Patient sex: M
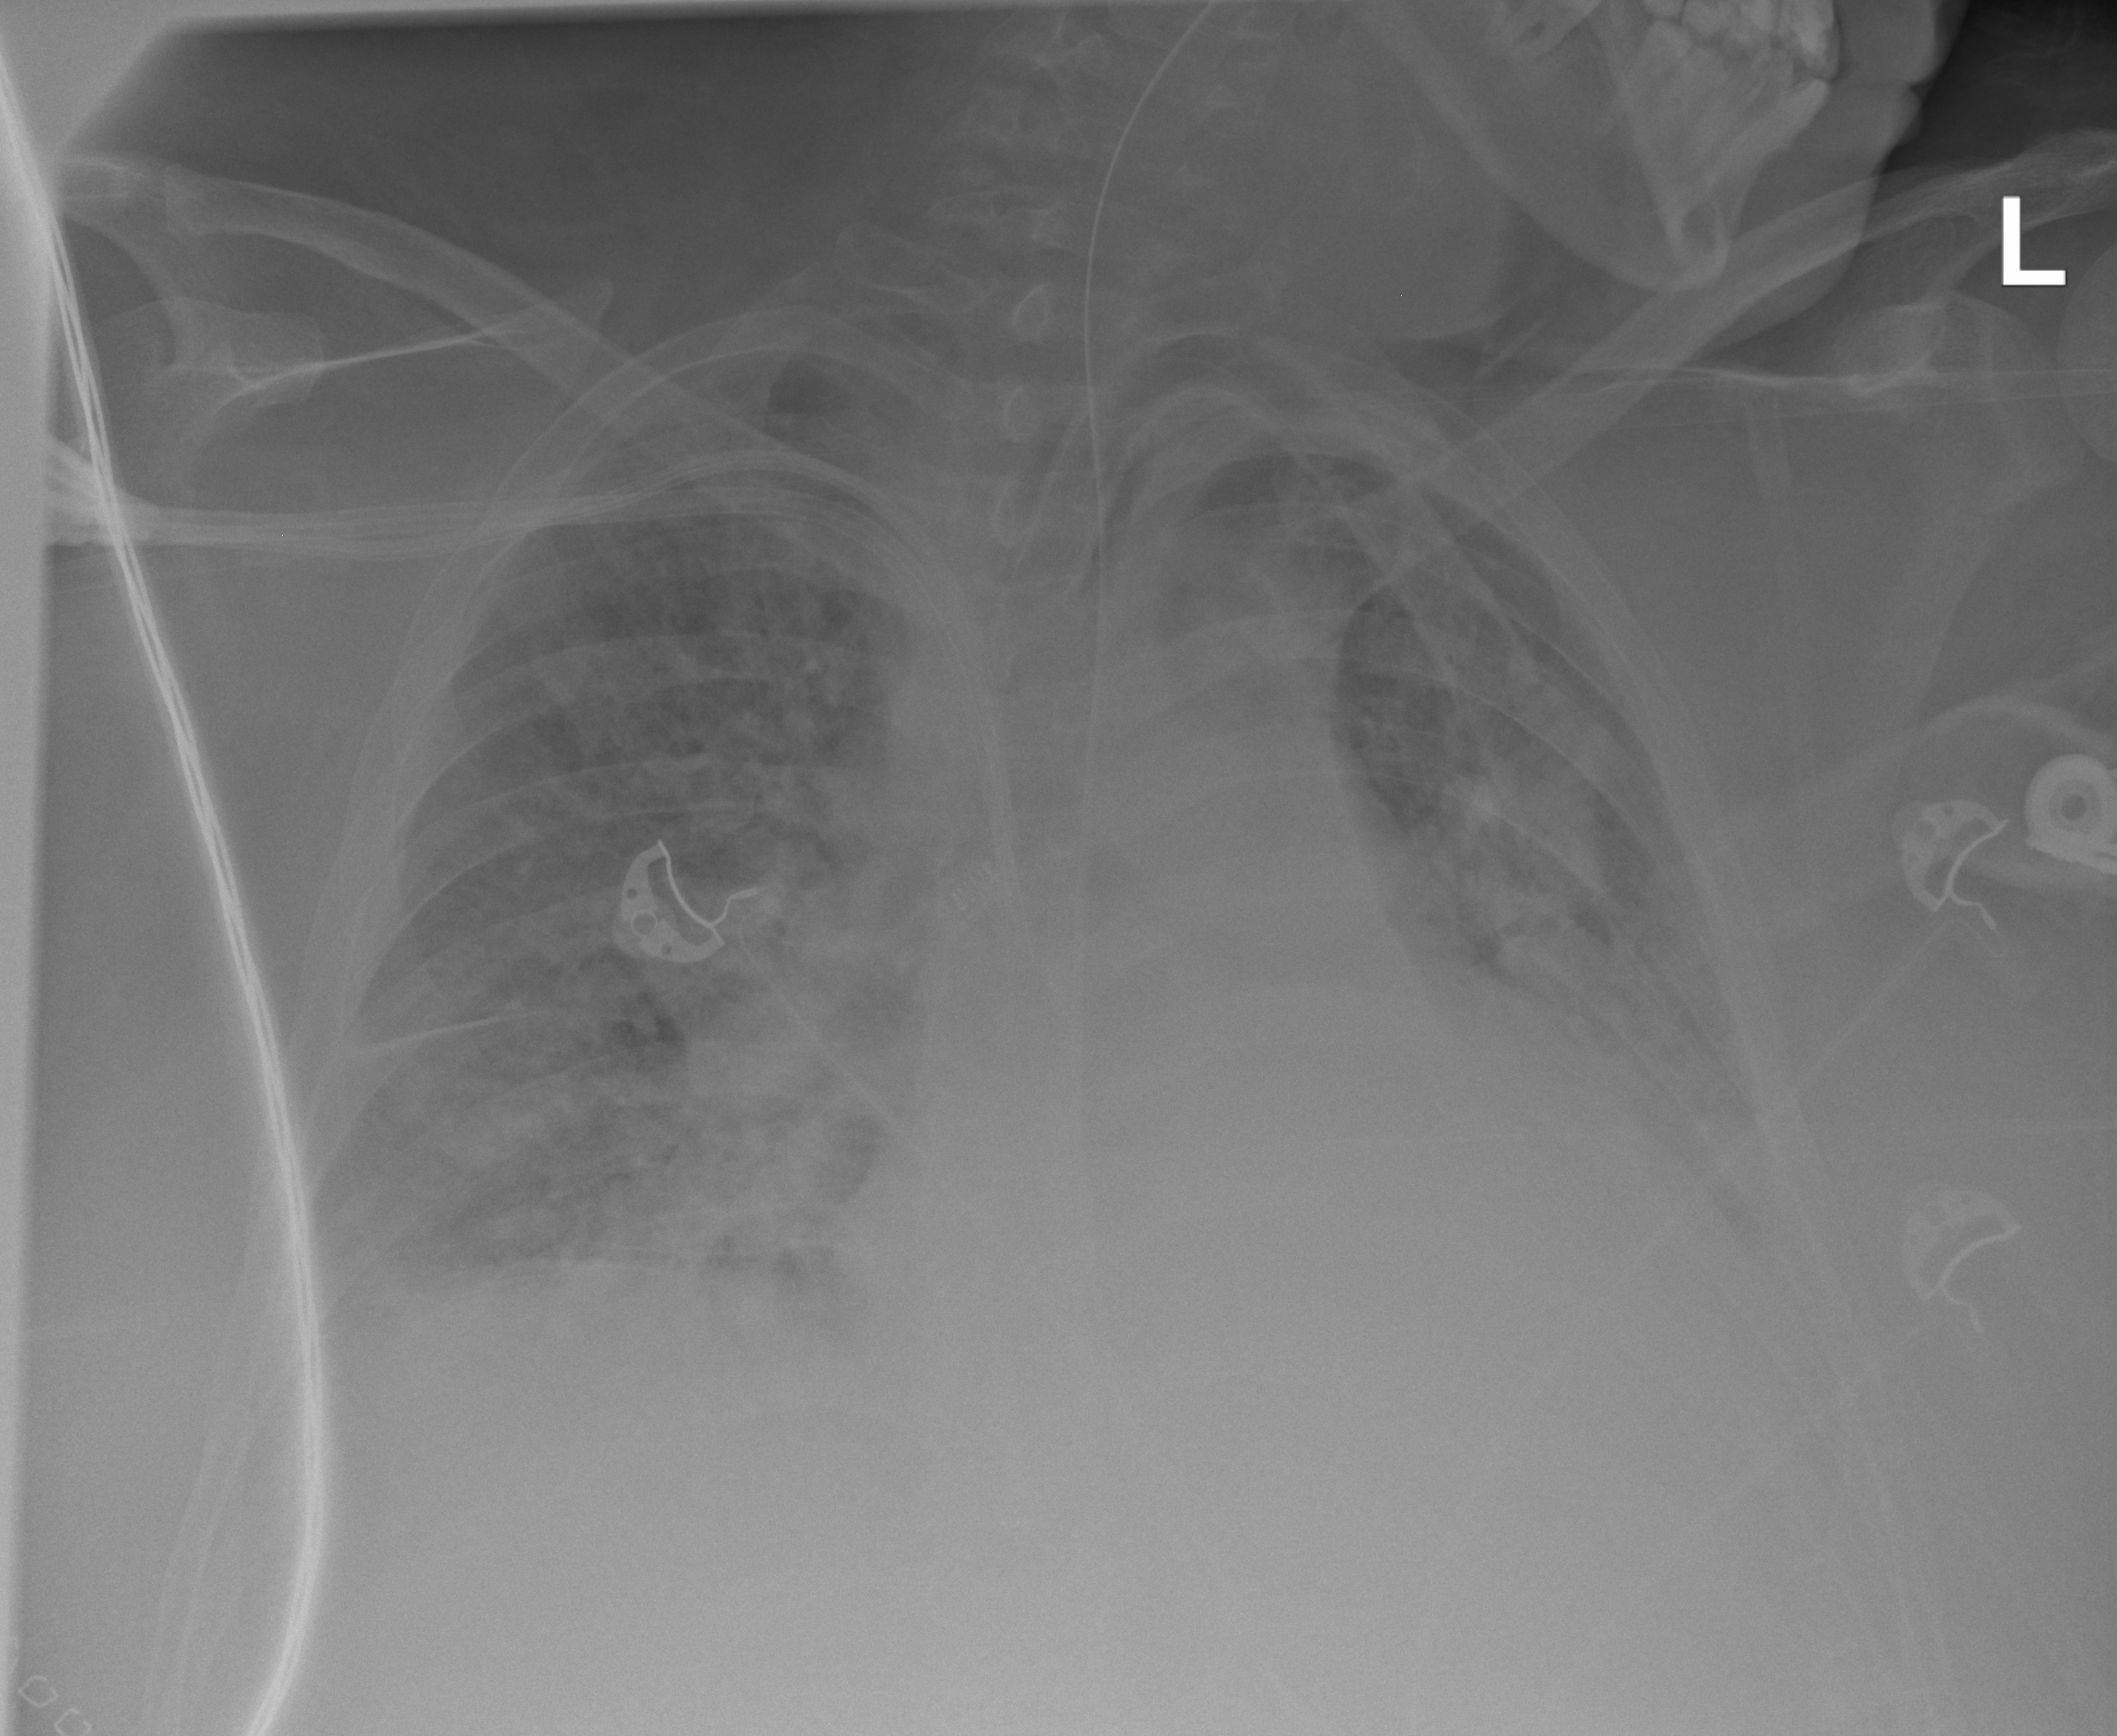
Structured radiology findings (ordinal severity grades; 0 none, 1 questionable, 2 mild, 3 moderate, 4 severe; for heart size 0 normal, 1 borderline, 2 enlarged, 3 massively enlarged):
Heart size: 2
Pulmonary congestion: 2
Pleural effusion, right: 2
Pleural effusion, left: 2
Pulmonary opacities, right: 3
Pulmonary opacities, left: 2
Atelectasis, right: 2
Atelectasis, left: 2